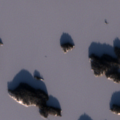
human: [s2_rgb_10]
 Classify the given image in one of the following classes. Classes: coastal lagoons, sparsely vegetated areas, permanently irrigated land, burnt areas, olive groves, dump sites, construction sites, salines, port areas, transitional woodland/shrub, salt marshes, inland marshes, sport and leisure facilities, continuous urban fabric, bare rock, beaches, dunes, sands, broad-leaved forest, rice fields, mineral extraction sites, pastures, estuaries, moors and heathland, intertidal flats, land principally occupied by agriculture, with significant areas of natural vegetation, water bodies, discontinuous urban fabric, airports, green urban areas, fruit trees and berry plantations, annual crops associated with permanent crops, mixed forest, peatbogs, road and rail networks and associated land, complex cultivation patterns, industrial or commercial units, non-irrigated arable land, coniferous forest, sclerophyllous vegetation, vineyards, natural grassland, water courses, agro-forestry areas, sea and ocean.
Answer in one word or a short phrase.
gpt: coniferous forest, water bodies